Here is a 2-D grayscale rendering of raw bearing vibration samples (signal-to-image). Classify the bearing condition as one of: normal, inner_race, outer_race, ball.
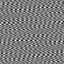
Answer: outer_race